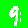
Digit: 9